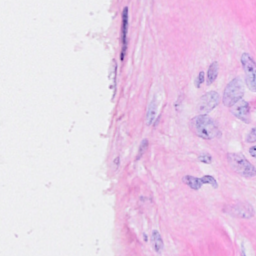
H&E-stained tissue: Breast